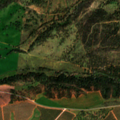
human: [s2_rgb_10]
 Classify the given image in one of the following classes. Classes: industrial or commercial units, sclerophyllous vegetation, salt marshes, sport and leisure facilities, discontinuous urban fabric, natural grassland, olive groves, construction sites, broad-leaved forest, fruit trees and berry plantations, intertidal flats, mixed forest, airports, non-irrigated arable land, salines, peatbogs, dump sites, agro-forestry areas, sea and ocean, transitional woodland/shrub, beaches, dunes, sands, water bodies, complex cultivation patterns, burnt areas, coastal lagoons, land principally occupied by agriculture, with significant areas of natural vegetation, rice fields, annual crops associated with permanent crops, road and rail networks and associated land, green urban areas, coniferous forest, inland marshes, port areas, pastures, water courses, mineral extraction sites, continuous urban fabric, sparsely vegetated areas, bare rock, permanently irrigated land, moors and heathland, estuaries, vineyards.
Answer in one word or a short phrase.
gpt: non-irrigated arable land, olive groves, broad-leaved forest